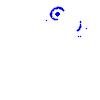
Particle: kaon